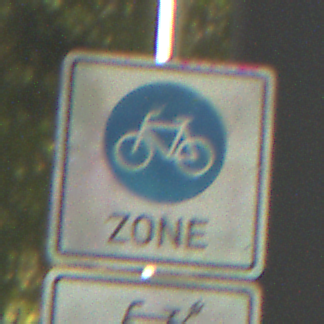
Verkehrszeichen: BeginnFahrradzone
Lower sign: EinspurigeFahrzeugeFrei4
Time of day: SunriseSunset
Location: Outdoor (Suburban)
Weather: Clear
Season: NotSpecified
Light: Natural